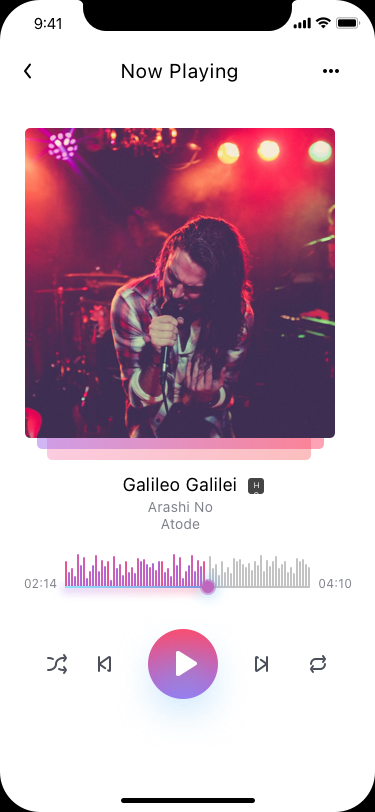
Text in this UI design:
Galileo Galilei
Arashi No Atode
Now Playing
02:14
04:10